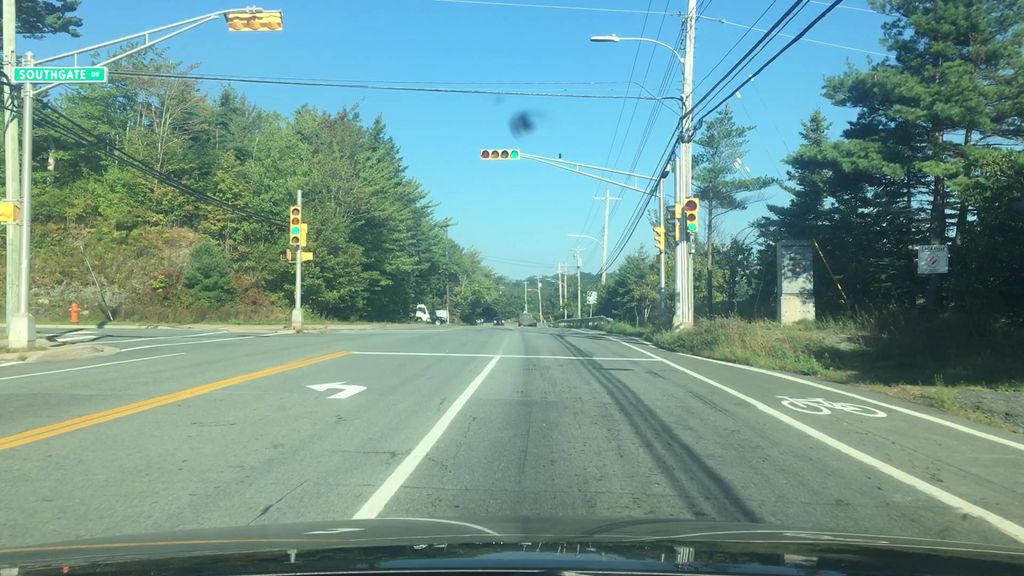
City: halifax